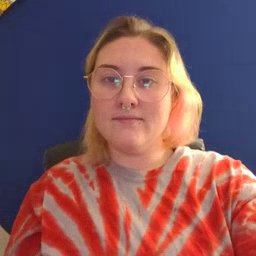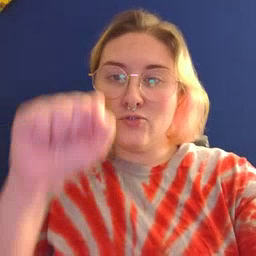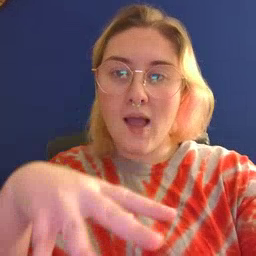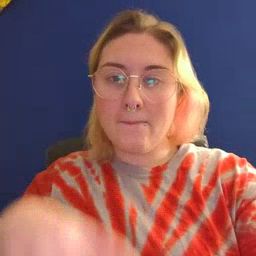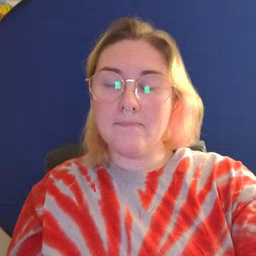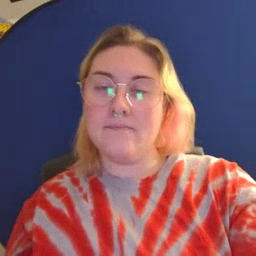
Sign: drop